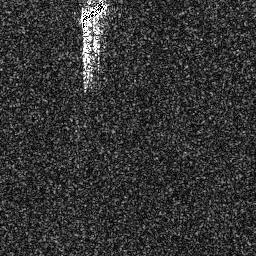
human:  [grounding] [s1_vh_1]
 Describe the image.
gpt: In the satellite image, there is  <ref>1 medium ship </ref> <box>[[30, 0, 41, 11, 0]]</box> located at top.